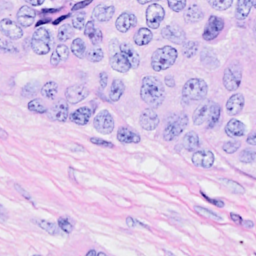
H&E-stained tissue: Breast